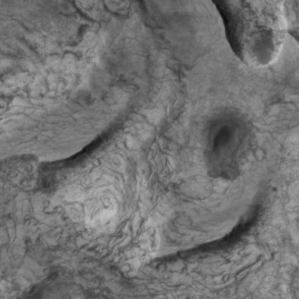
Label: non_frost